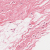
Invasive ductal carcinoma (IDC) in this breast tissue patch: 0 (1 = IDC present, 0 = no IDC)